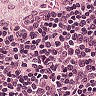
Metastatic tissue present: no